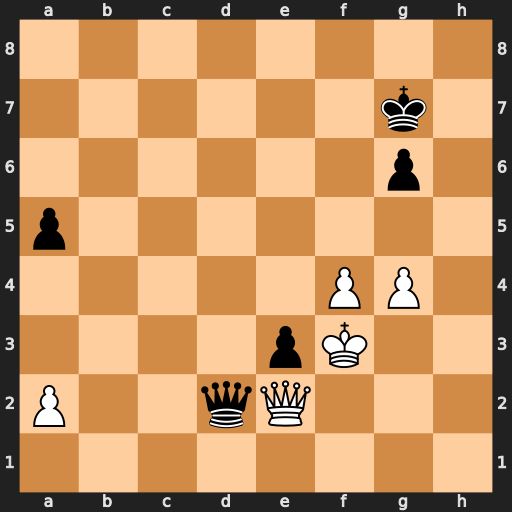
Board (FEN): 8/6k1/6p1/p7/5PP1/4pK2/P2qQ3/8
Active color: w
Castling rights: -
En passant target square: -
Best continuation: Qxd2 exd2 Ke2 d1=Q+ Kxd1